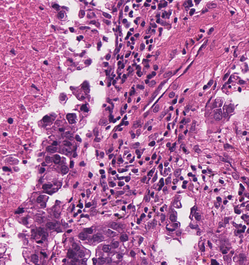
Tumor epithelial tissue: yes
Tumor-associated stroma tissue: yes
Normal tissue: no